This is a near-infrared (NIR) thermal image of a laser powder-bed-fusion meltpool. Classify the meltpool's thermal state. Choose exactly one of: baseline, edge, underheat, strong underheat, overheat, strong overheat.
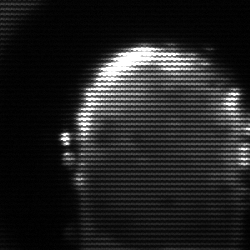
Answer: baseline